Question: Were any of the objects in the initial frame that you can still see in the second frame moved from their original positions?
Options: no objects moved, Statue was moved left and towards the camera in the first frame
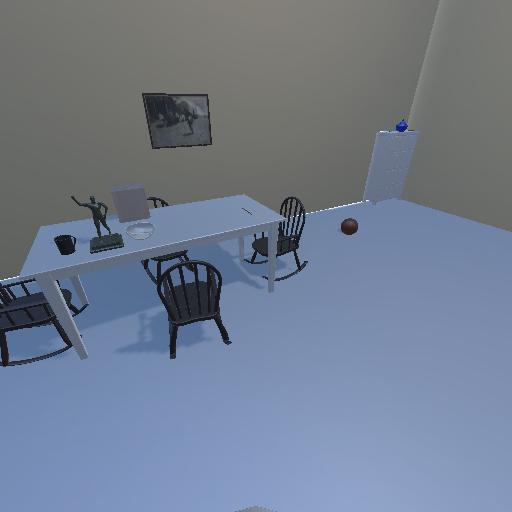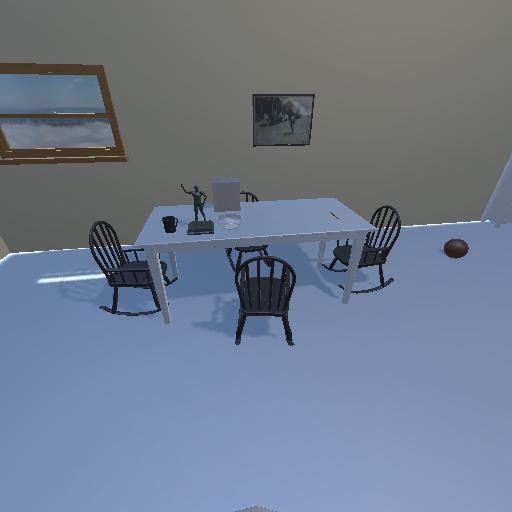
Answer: no objects moved